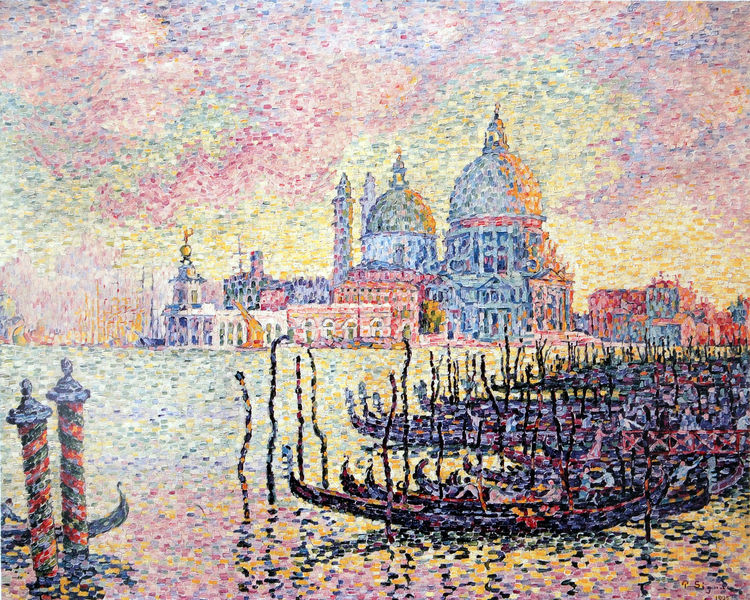
Titel: Grand Canal (Venise), Canale Grande (Venedig)
Künstler: Paul Signac
Standort: Toledo (Ohio)
Institution: The Toledo Museum of Art
Schlagwörter: blau, dunkel, gemälde, himmel, mann, meer, schatten, wasser, weiß, wolken, fluss, gelb, grün, impressionismus, landschaft, menschen, see, stadt, ufer, abend, braun, bunt, grau, hell, laterne, licht, schwarz, säule, säulen, gebäude, haus, rot, schloss, mensch, horizont, pfähle, sonnenaufgang, spiegelung, kanal, kirche, sonne, insel, gold, rosa, boot, boote, ruder, turm, farbig, schiff, schiffe, ansicht, divisionismus, fassade, italien, vedute, venedig, fahne, pointilismus, farben, farbe, lila, sonnenuntergang, violett, hafen, kuppel, impressionistisch, gestreift, pastellfarben, abendstimmung, pfosten, kirchen, stadtansicht, punkte, stangen, kuppeln, türme, palast, dom, pfahl, tupfen, reihe, rom, flecken, seurat, signac, stange, gewölk, abendlicht, campanile, lagune, santa maria, pointillismus, pointilistisch, postimpressionismus, sankt peter, poller, george, petersplatz, vendig, gondel, gondeln, markus, markusdom, san marco, barken, canal, cirac, gondlere, kiche, lido, markuspalast, sacre coeur, sacre couer, seutrat, st. markus, venezia, markusplatz, canal grande, trum, peter, horizon, kampanile, pnkte, dalben, makusplatz